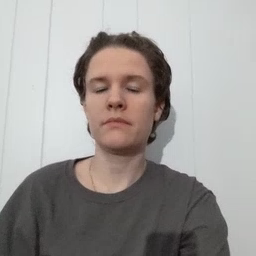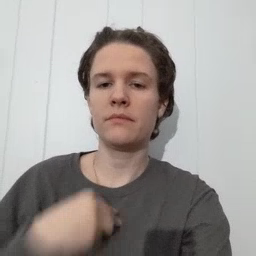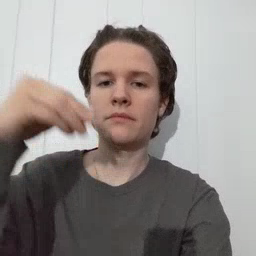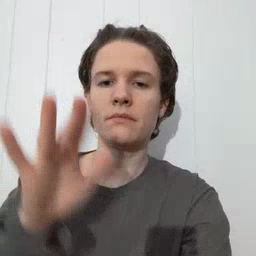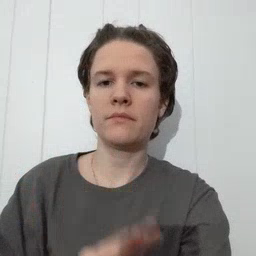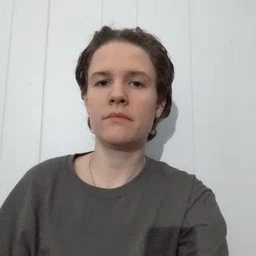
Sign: snow